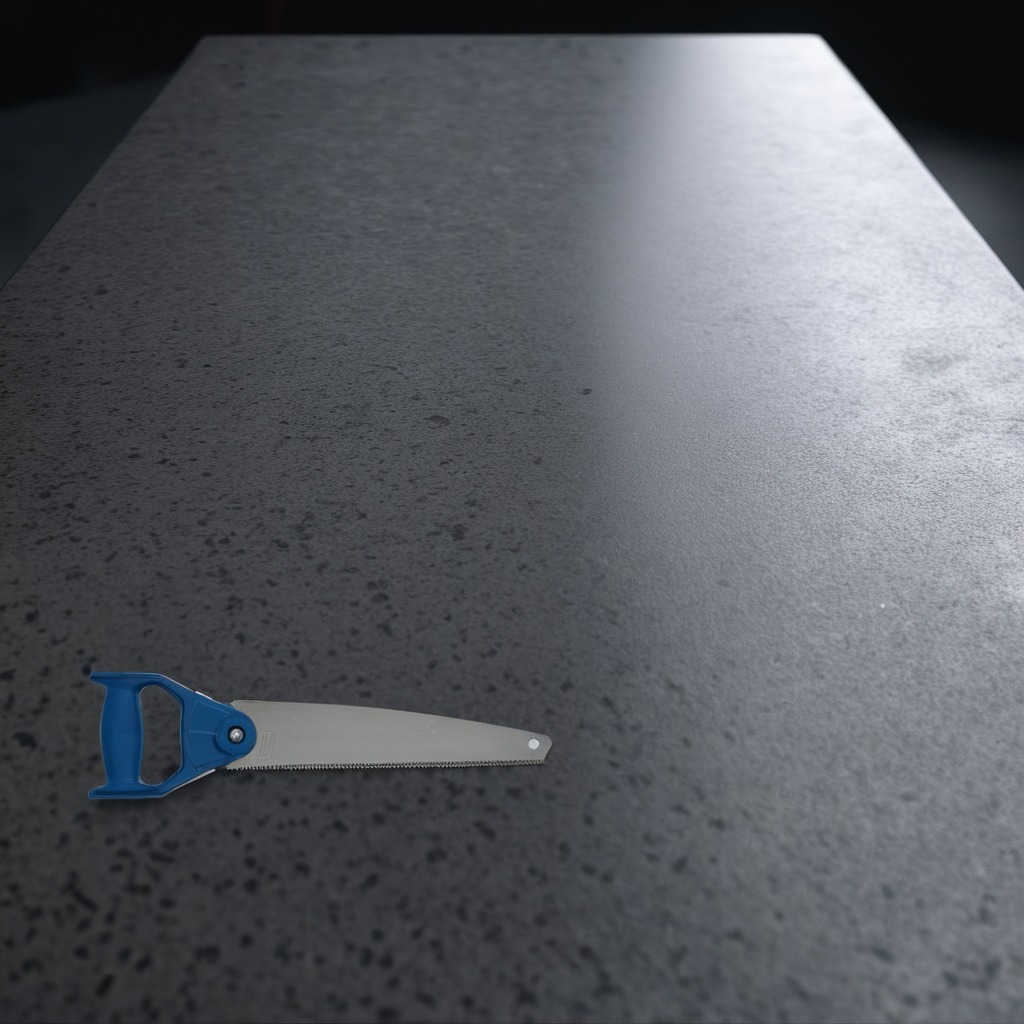
A metal saw is lying on the clean granite table inside a workshop at night.